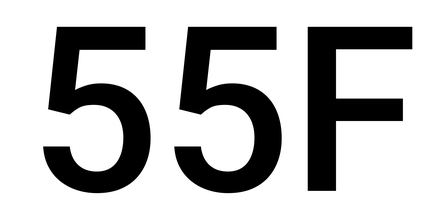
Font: Roboto_Medium